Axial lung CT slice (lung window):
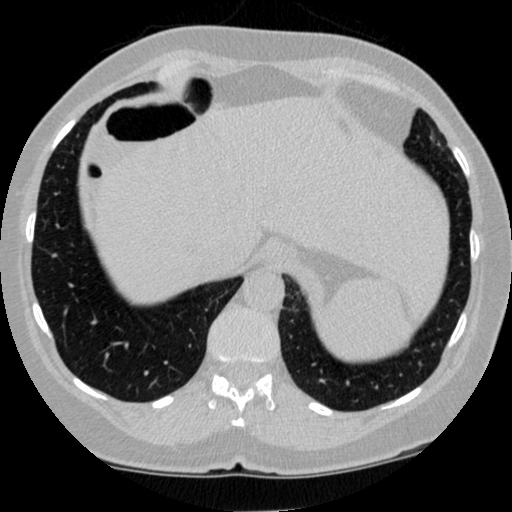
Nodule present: no